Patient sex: F
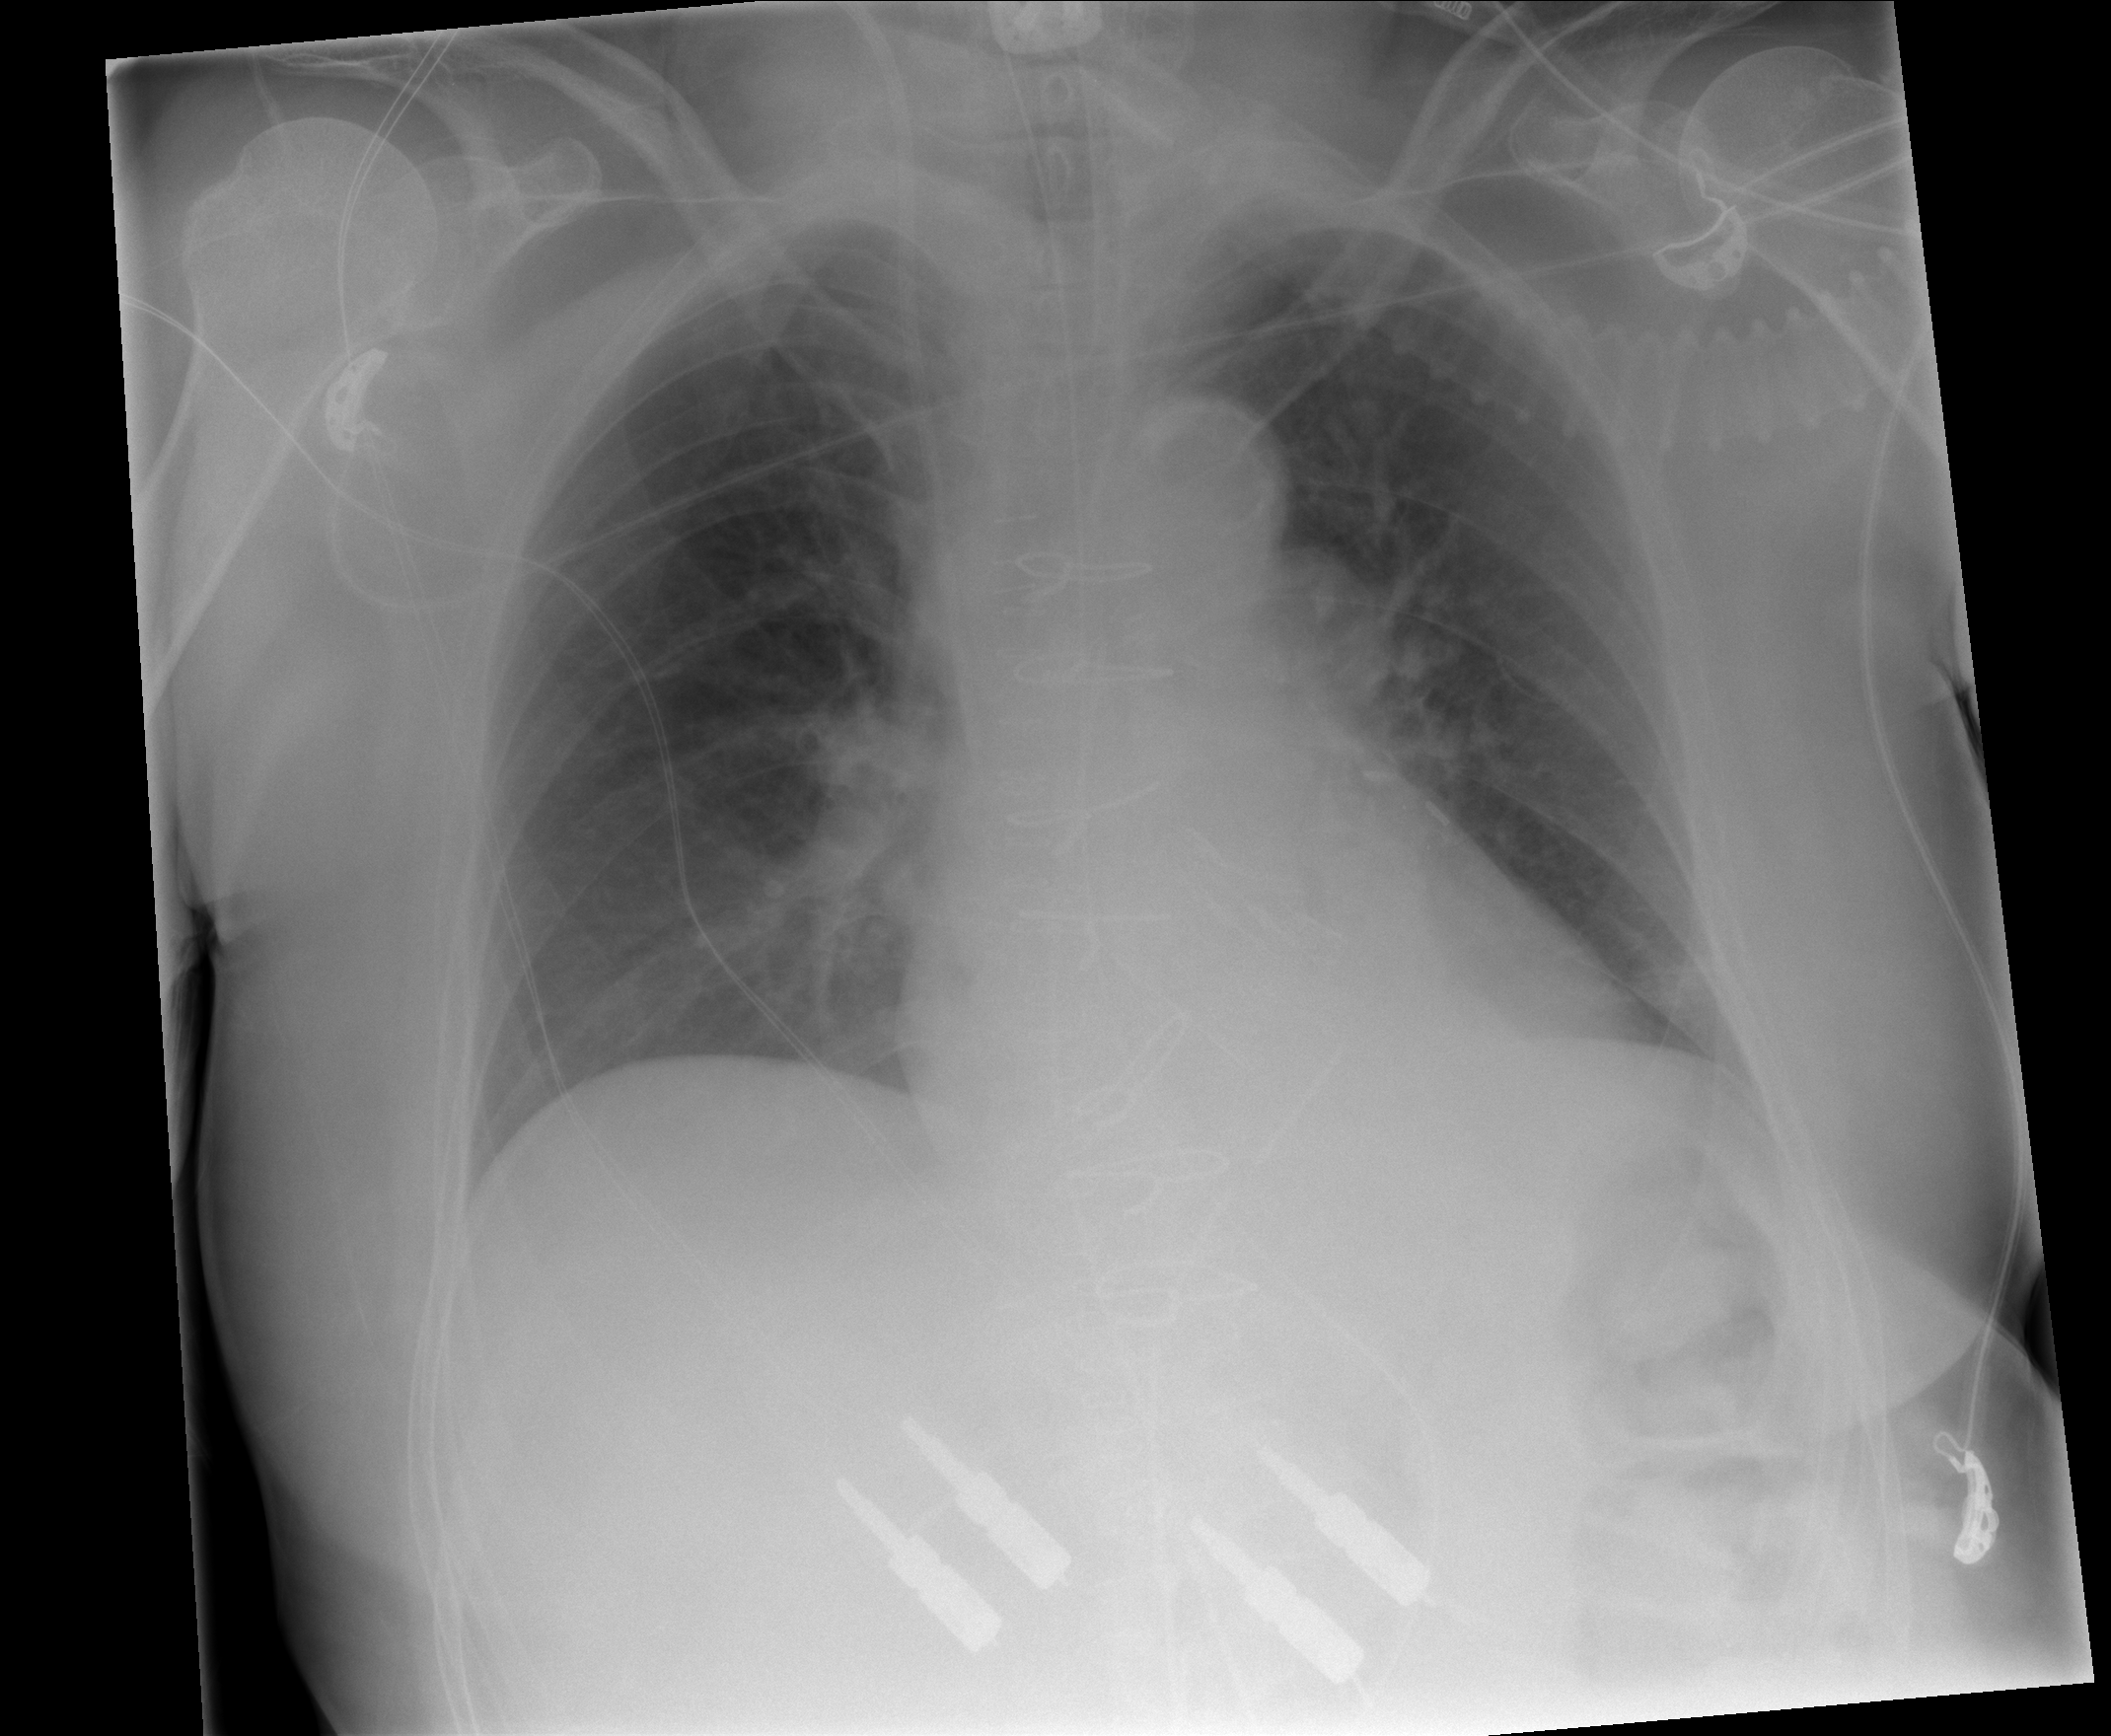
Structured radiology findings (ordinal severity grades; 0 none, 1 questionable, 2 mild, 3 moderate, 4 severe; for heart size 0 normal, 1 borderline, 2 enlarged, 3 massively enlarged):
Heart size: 0
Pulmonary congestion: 0
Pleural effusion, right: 0
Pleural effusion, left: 0
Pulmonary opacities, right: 0
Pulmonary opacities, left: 0
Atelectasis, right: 0
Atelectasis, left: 2